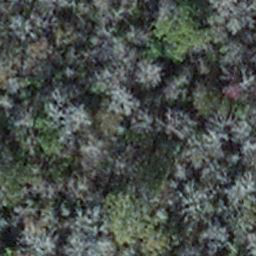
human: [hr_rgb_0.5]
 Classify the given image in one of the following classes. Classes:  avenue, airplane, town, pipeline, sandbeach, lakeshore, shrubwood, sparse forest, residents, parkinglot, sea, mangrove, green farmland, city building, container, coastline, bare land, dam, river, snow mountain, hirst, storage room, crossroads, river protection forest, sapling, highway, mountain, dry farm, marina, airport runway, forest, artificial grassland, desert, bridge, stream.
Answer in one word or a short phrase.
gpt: sapling